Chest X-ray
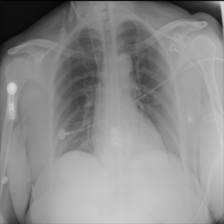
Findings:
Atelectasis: negative
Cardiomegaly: negative
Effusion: negative
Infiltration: negative
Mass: negative
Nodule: negative
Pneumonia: negative
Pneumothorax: negative
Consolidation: negative
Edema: negative
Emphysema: negative
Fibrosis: negative
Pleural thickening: negative
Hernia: negative